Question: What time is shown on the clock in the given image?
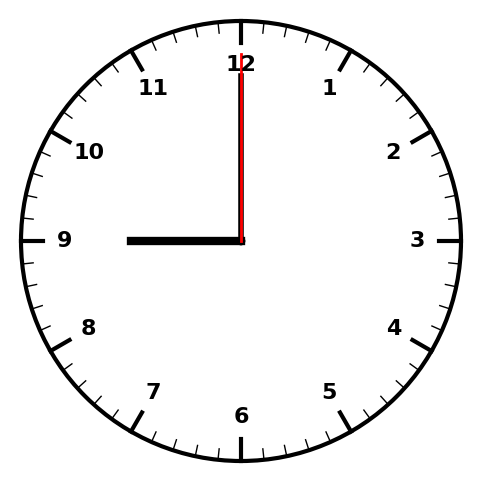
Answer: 09:00:00